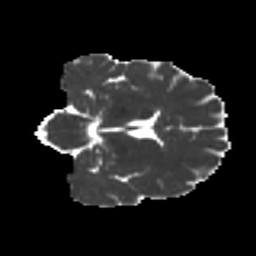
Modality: MD
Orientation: coronal
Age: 30
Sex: male
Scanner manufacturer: ge
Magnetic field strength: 3 T
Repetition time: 7.8 s
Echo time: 0.0607 s